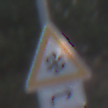
Verkehrszeichen: SchneeOderEisglaette
Zusatzzeichen unten: RichtungsangabeDurchPfeile5
Umgebung: Outdoor, Nature
Tageszeit: MorningAfternoon
Wetter: PartlyCloudy
Licht: Natural
Jahreszeit: NotSpecified
Kontrast: HighContrast